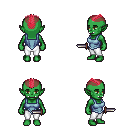
a pixel art fantasy rpg character, female body template, orc, green skin, blue vest, white pants, ruby red short mohawk hairstyle, dagger, four views (front, back, left, right), 2x2 character sprite sheet, small pixel art, hard edges, no anti-aliasing